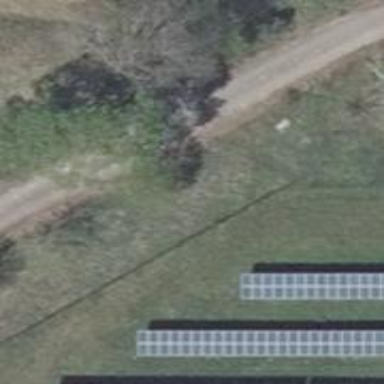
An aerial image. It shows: Asphalt track with grade1 tracktype.